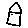
Label: house